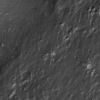
Atmospheric dust classification: not_dusty